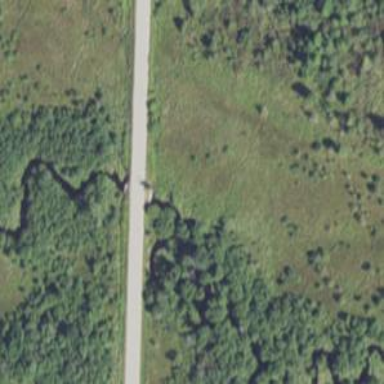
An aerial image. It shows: Culvert tunnel.